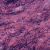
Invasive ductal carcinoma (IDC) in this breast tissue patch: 0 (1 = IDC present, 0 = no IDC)